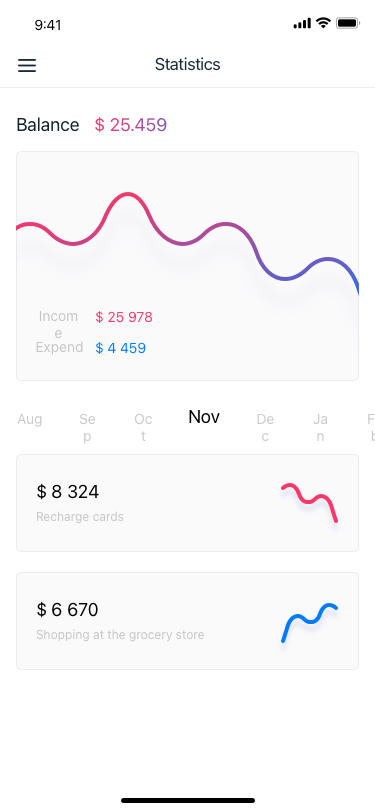
Text in this UI design:
Balance
$ 25.459
Recharge cards
$ 8 324
Income
$ 25 978
Expend
$ 4 459
Aug
Sep
Oct
Nov
Dec
Jan
Feb
Shopping at the grocery store
$ 6 670
Statistics